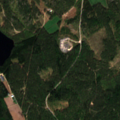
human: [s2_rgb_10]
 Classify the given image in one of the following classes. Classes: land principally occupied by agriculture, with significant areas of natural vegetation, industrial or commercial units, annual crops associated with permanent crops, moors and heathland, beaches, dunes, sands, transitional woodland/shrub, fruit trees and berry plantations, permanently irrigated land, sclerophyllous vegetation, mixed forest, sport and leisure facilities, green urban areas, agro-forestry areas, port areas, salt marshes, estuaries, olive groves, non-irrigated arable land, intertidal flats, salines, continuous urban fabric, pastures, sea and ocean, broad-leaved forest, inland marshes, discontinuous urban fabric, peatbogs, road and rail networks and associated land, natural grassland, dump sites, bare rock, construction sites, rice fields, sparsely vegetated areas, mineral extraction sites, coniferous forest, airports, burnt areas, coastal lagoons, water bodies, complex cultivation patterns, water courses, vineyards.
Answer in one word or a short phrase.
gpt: coniferous forest, transitional woodland/shrub